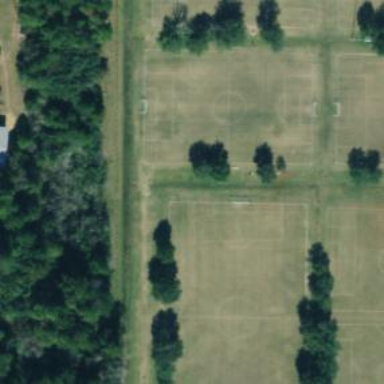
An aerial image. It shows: Soccer pitch for leisure land activities.